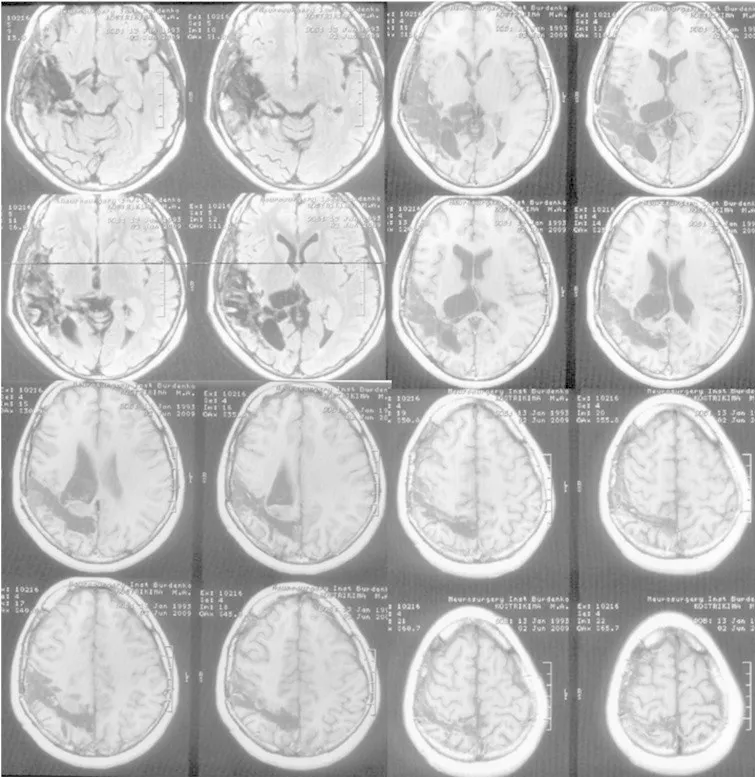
Postoperative MRI. Volume of surgical intervention (described in the text of the article).
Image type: radiology (mri)